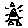
Label: triangle